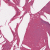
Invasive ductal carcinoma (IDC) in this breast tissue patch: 0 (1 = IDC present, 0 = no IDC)